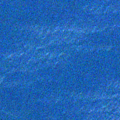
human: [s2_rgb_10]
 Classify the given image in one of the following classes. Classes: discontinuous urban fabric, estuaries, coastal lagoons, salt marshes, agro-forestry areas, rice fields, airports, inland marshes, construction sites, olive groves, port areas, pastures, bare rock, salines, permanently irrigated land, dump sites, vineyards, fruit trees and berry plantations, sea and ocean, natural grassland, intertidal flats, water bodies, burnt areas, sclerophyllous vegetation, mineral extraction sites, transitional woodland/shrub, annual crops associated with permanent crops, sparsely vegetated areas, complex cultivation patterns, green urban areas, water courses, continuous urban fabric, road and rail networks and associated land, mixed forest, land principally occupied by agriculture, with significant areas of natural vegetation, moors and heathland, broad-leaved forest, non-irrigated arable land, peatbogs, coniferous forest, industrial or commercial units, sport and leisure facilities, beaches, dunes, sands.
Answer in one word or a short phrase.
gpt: sea and ocean